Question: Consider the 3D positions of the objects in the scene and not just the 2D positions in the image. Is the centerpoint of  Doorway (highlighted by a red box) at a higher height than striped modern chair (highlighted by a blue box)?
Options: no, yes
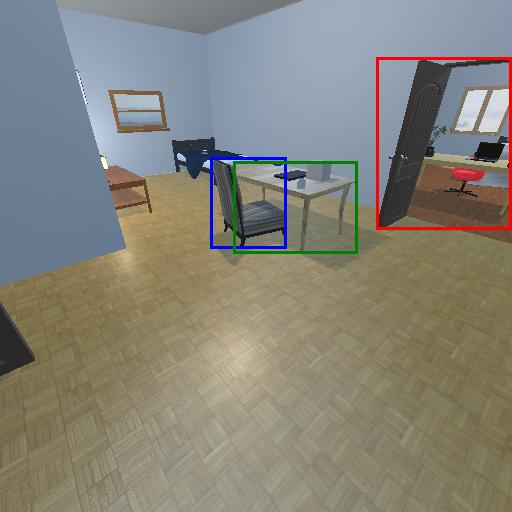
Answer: no